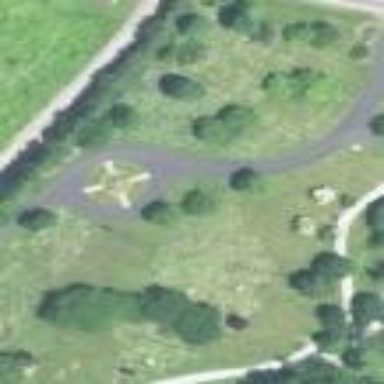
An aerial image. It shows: Pet cemetery.